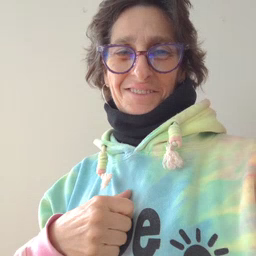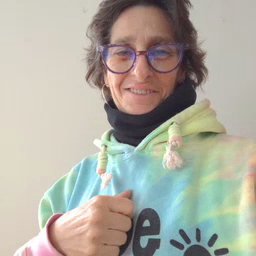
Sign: mitten